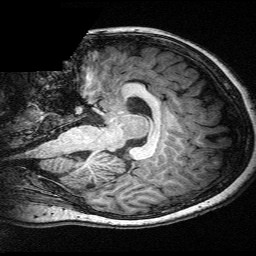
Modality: T1w
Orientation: sagittal
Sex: male
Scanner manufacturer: siemens
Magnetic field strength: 3 T
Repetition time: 2.3 s
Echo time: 0.00336 s